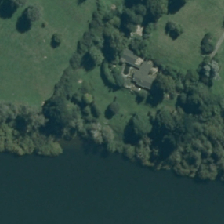
Land cover: high_producing_grassland